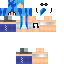
A female human skin with medium skin, wearing blue long hair dressed in a blue tshirt and blue pants, featuring a closed mouth.